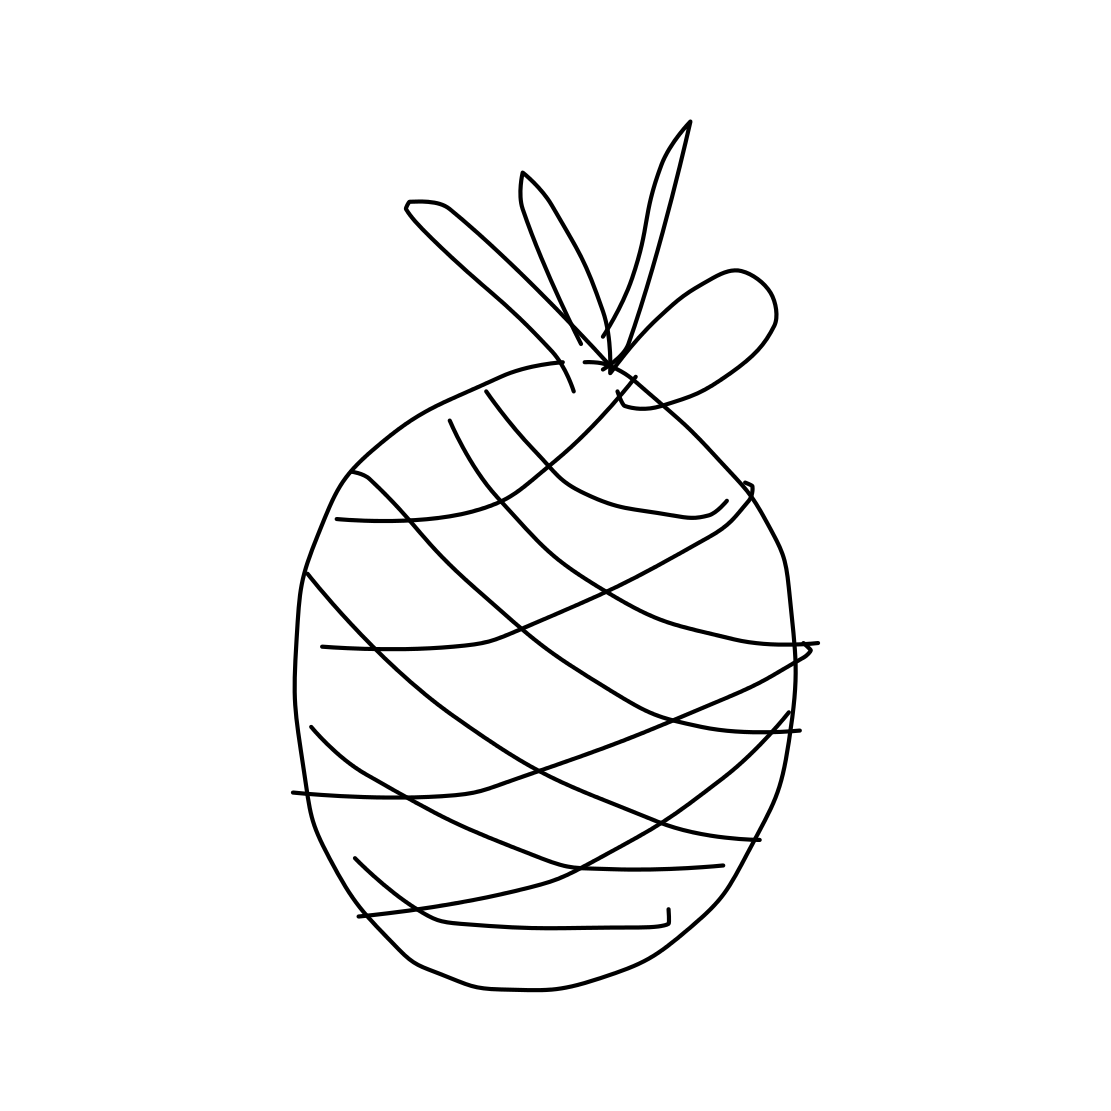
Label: pineapple